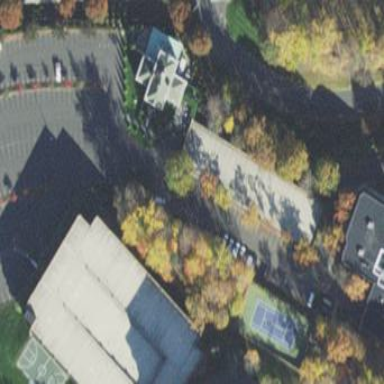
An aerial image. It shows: Multi-storey parking building.